Field crop: maize
Growth stage: 2
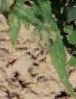
Species: maize